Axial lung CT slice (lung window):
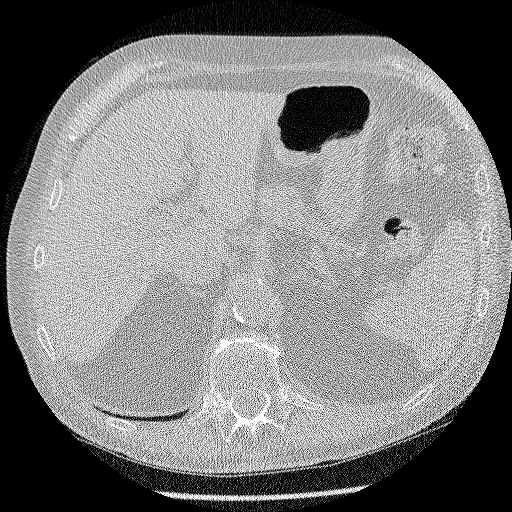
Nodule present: no